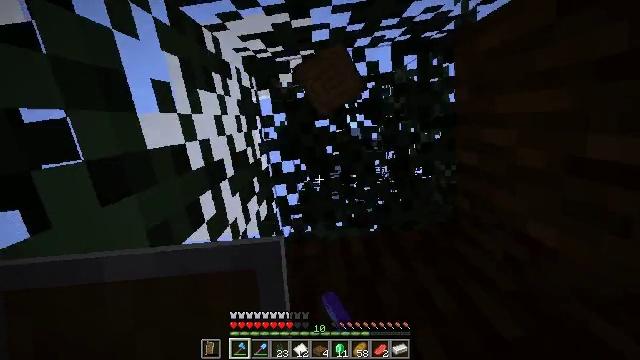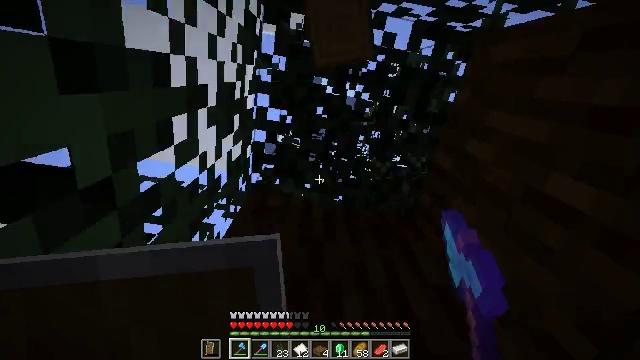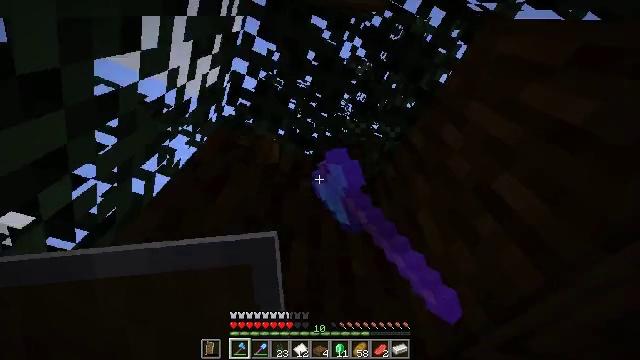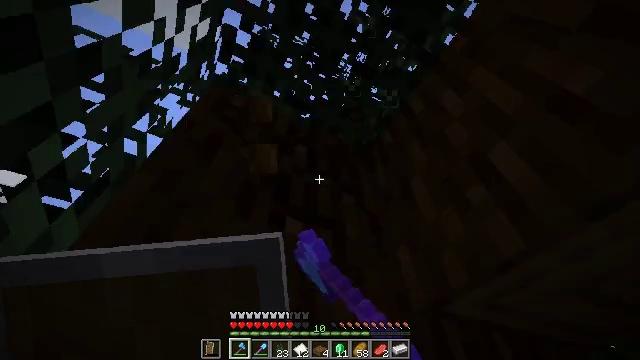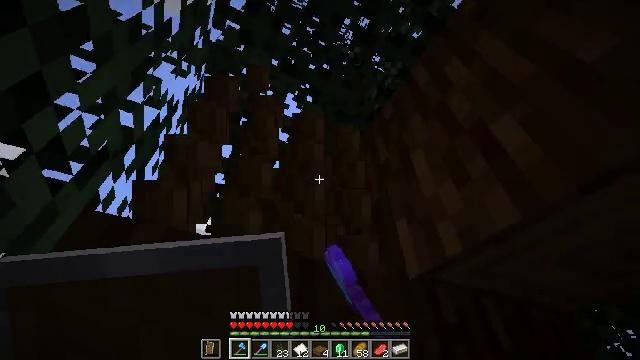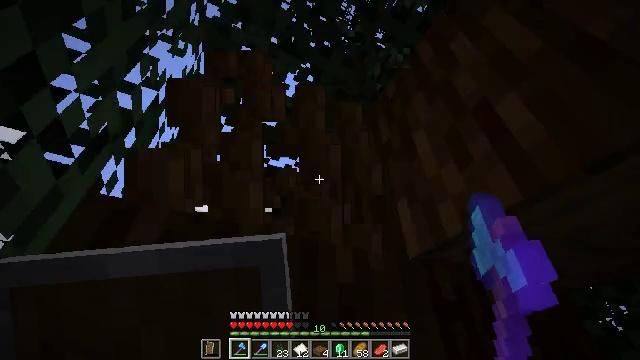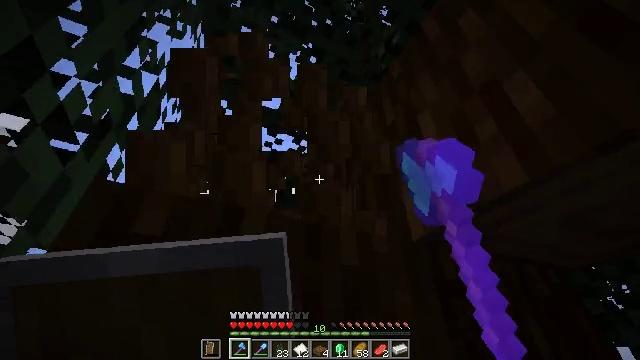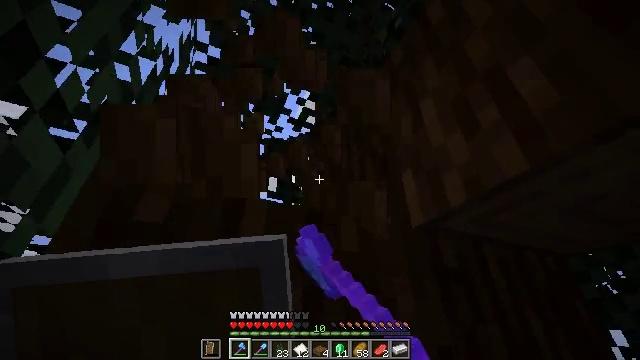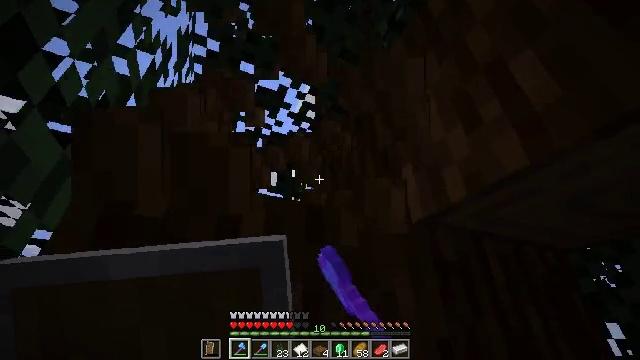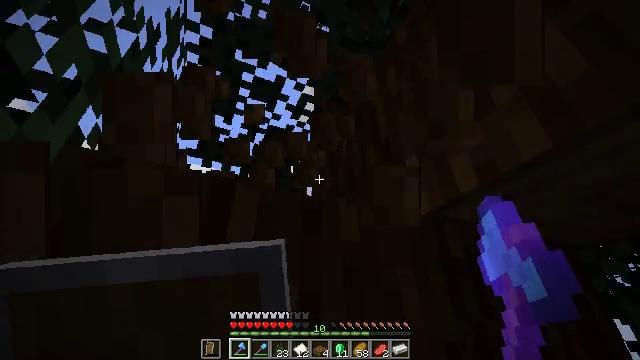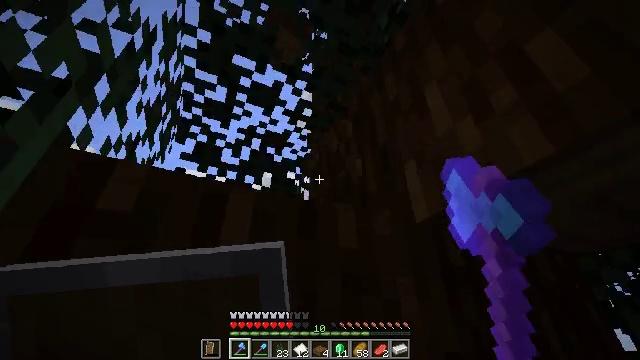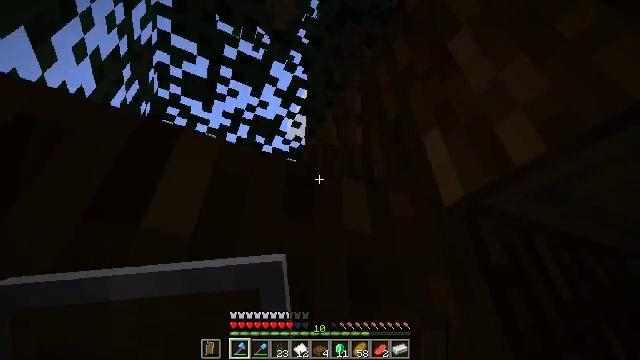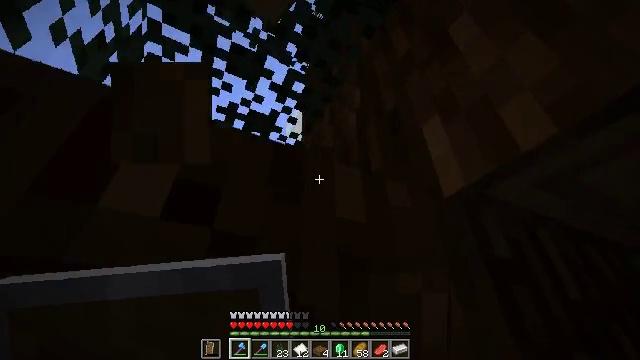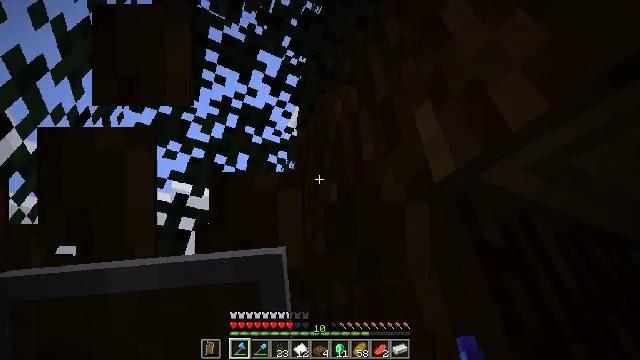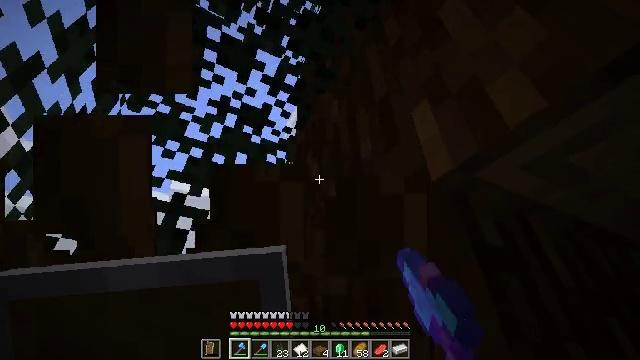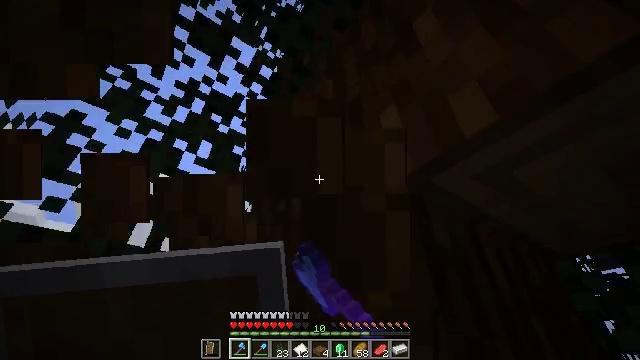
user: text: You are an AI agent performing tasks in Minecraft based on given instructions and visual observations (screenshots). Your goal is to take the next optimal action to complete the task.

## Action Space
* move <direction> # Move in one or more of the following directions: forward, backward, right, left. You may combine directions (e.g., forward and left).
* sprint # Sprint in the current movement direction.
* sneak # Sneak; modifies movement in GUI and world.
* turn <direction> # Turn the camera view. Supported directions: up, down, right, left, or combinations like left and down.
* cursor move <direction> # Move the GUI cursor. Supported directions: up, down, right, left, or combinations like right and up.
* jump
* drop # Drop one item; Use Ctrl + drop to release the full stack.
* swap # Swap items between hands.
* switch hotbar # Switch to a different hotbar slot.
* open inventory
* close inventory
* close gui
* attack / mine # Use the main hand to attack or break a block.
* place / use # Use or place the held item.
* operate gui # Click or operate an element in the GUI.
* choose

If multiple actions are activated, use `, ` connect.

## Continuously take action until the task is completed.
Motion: motion action
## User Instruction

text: Gather spruce log by chopping the tree.
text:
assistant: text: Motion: turn right and down, attack / mine
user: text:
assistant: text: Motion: turn right and down, attack / mine
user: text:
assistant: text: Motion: turn right and down, attack / mine
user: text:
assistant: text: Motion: turn down, attack / mine
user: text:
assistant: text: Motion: turn down, attack / mine
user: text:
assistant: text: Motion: turn left and down, attack / mine
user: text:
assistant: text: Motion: turn down, attack / mine
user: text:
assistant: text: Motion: turn down, attack / mine
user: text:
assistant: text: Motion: move forward, attack / mine
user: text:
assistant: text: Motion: move forward, turn up, attack / mine
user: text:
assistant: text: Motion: move forward, turn right and up, attack / mine
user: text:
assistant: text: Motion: attack / mine
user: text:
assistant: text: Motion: attack / mine
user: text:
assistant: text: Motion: attack / mine
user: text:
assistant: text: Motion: turn right, attack / mine
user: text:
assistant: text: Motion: turn right, attack / mine
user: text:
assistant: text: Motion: turn right and up, attack / mine
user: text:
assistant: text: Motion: attack / mine
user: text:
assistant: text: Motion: attack / mine
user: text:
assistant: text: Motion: attack / mine
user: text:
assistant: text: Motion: turn up, attack / mine
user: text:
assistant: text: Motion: turn left and up, attack / mine
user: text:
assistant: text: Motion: attack / mine
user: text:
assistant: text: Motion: turn left and down, attack / mine
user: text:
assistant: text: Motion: turn left and down, attack / mine
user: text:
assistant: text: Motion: turn left, attack / mine
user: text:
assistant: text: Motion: attack / mine
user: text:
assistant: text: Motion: turn left, attack / mine
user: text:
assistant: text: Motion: turn up, attack / mine
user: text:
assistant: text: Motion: turn left and up, attack / mine